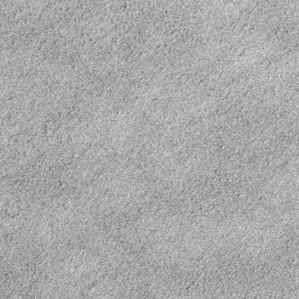
Label: frost